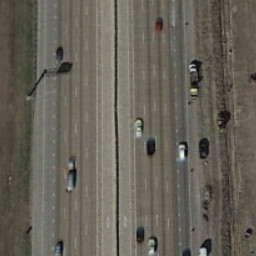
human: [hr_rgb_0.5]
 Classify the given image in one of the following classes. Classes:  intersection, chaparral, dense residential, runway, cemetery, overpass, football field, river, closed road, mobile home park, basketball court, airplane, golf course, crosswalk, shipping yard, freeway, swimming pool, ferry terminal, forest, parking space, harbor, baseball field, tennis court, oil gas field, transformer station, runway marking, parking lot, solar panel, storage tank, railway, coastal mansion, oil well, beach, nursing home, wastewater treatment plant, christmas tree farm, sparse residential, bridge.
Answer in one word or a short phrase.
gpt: freeway